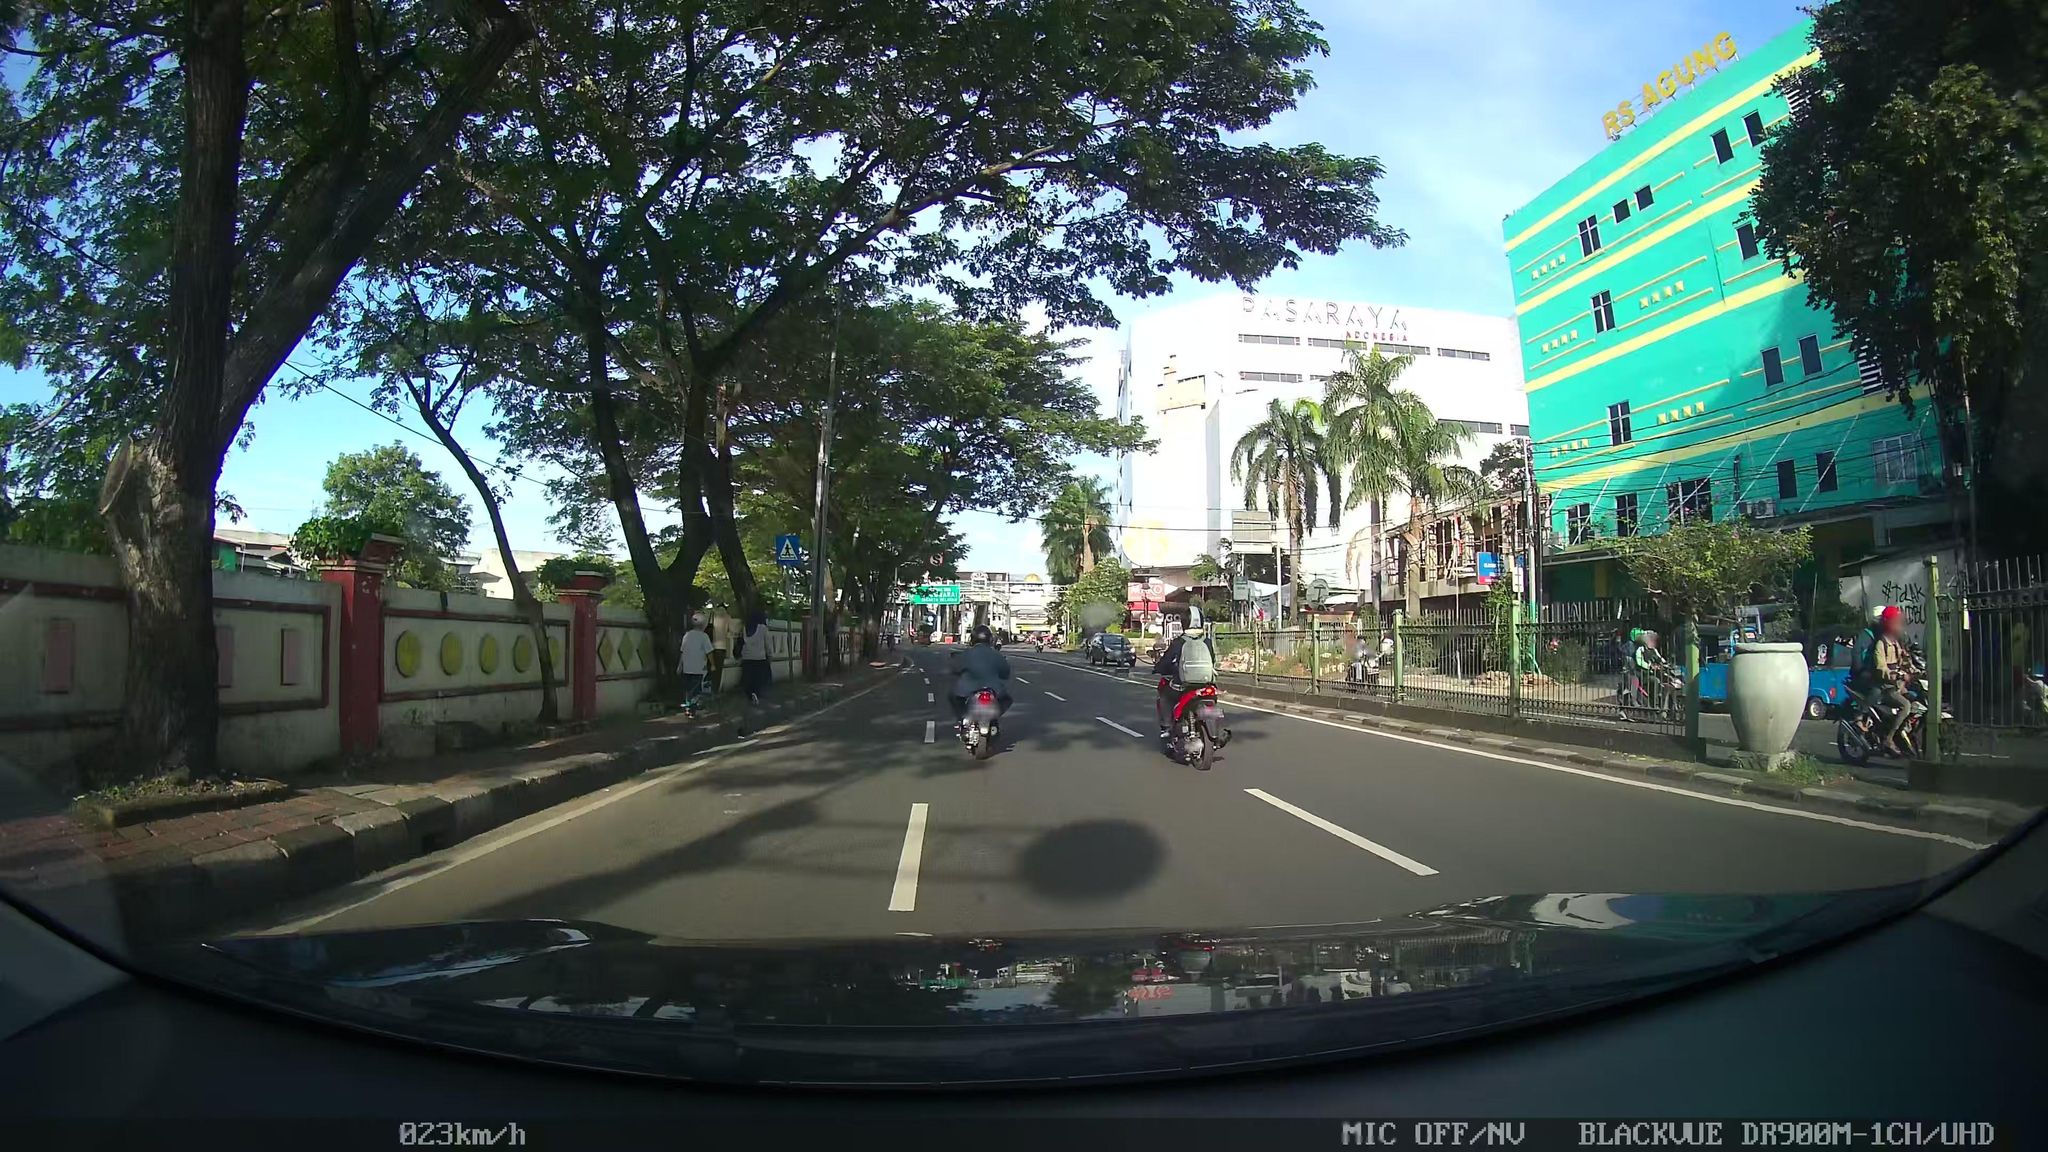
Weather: clear
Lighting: day
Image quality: good
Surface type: driving surface
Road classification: primary
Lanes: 2, 3
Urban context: urban centre
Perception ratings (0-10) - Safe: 3.17, Lively: 8.95, Beautiful: 5.06, Boring: 4.9, Depressing: 3.68, Wealthy: 3.27